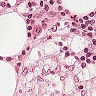
Metastatic tissue present: no